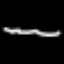
Label: squiggle